Aerial crown-view tile of a tropical tree (Barro Colorado Island, Panama), acquired 20250217:
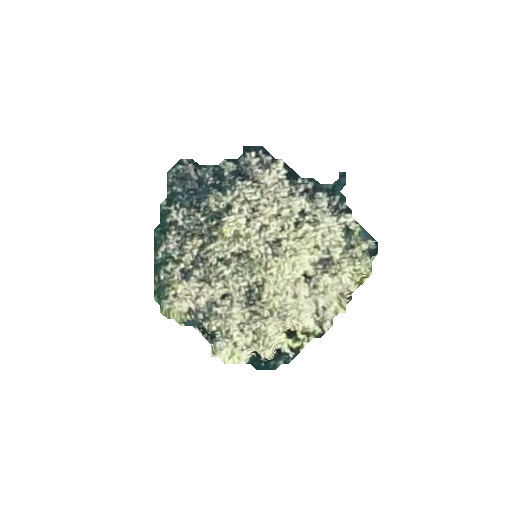
Species: Apeiba tibourbou
GBIF accepted scientific name: Apeiba tibourbou
Crown area: 51.41 m²